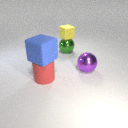
large purple metal sphere in front of large green metal sphere